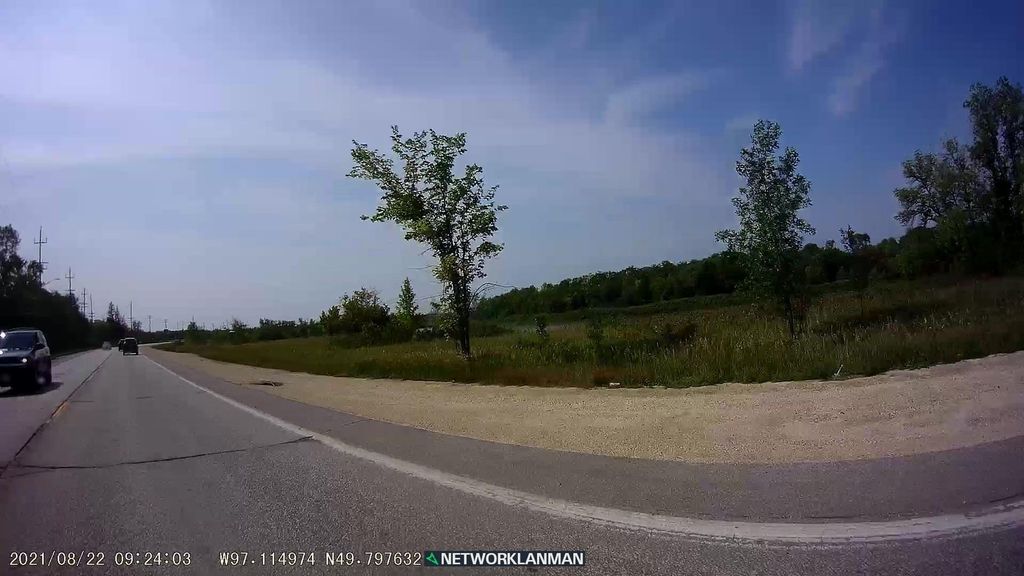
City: winnipeg